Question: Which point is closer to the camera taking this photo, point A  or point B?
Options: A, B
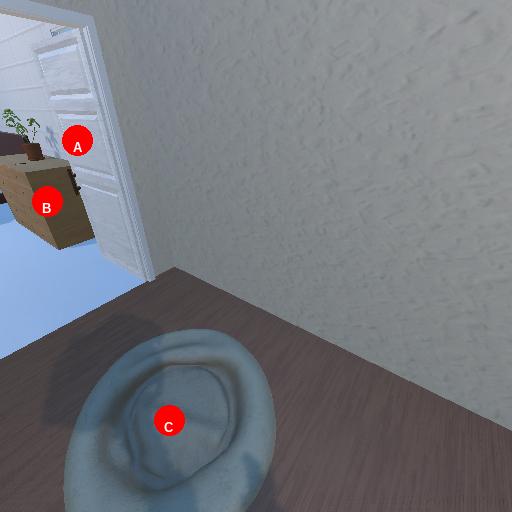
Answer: A